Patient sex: M
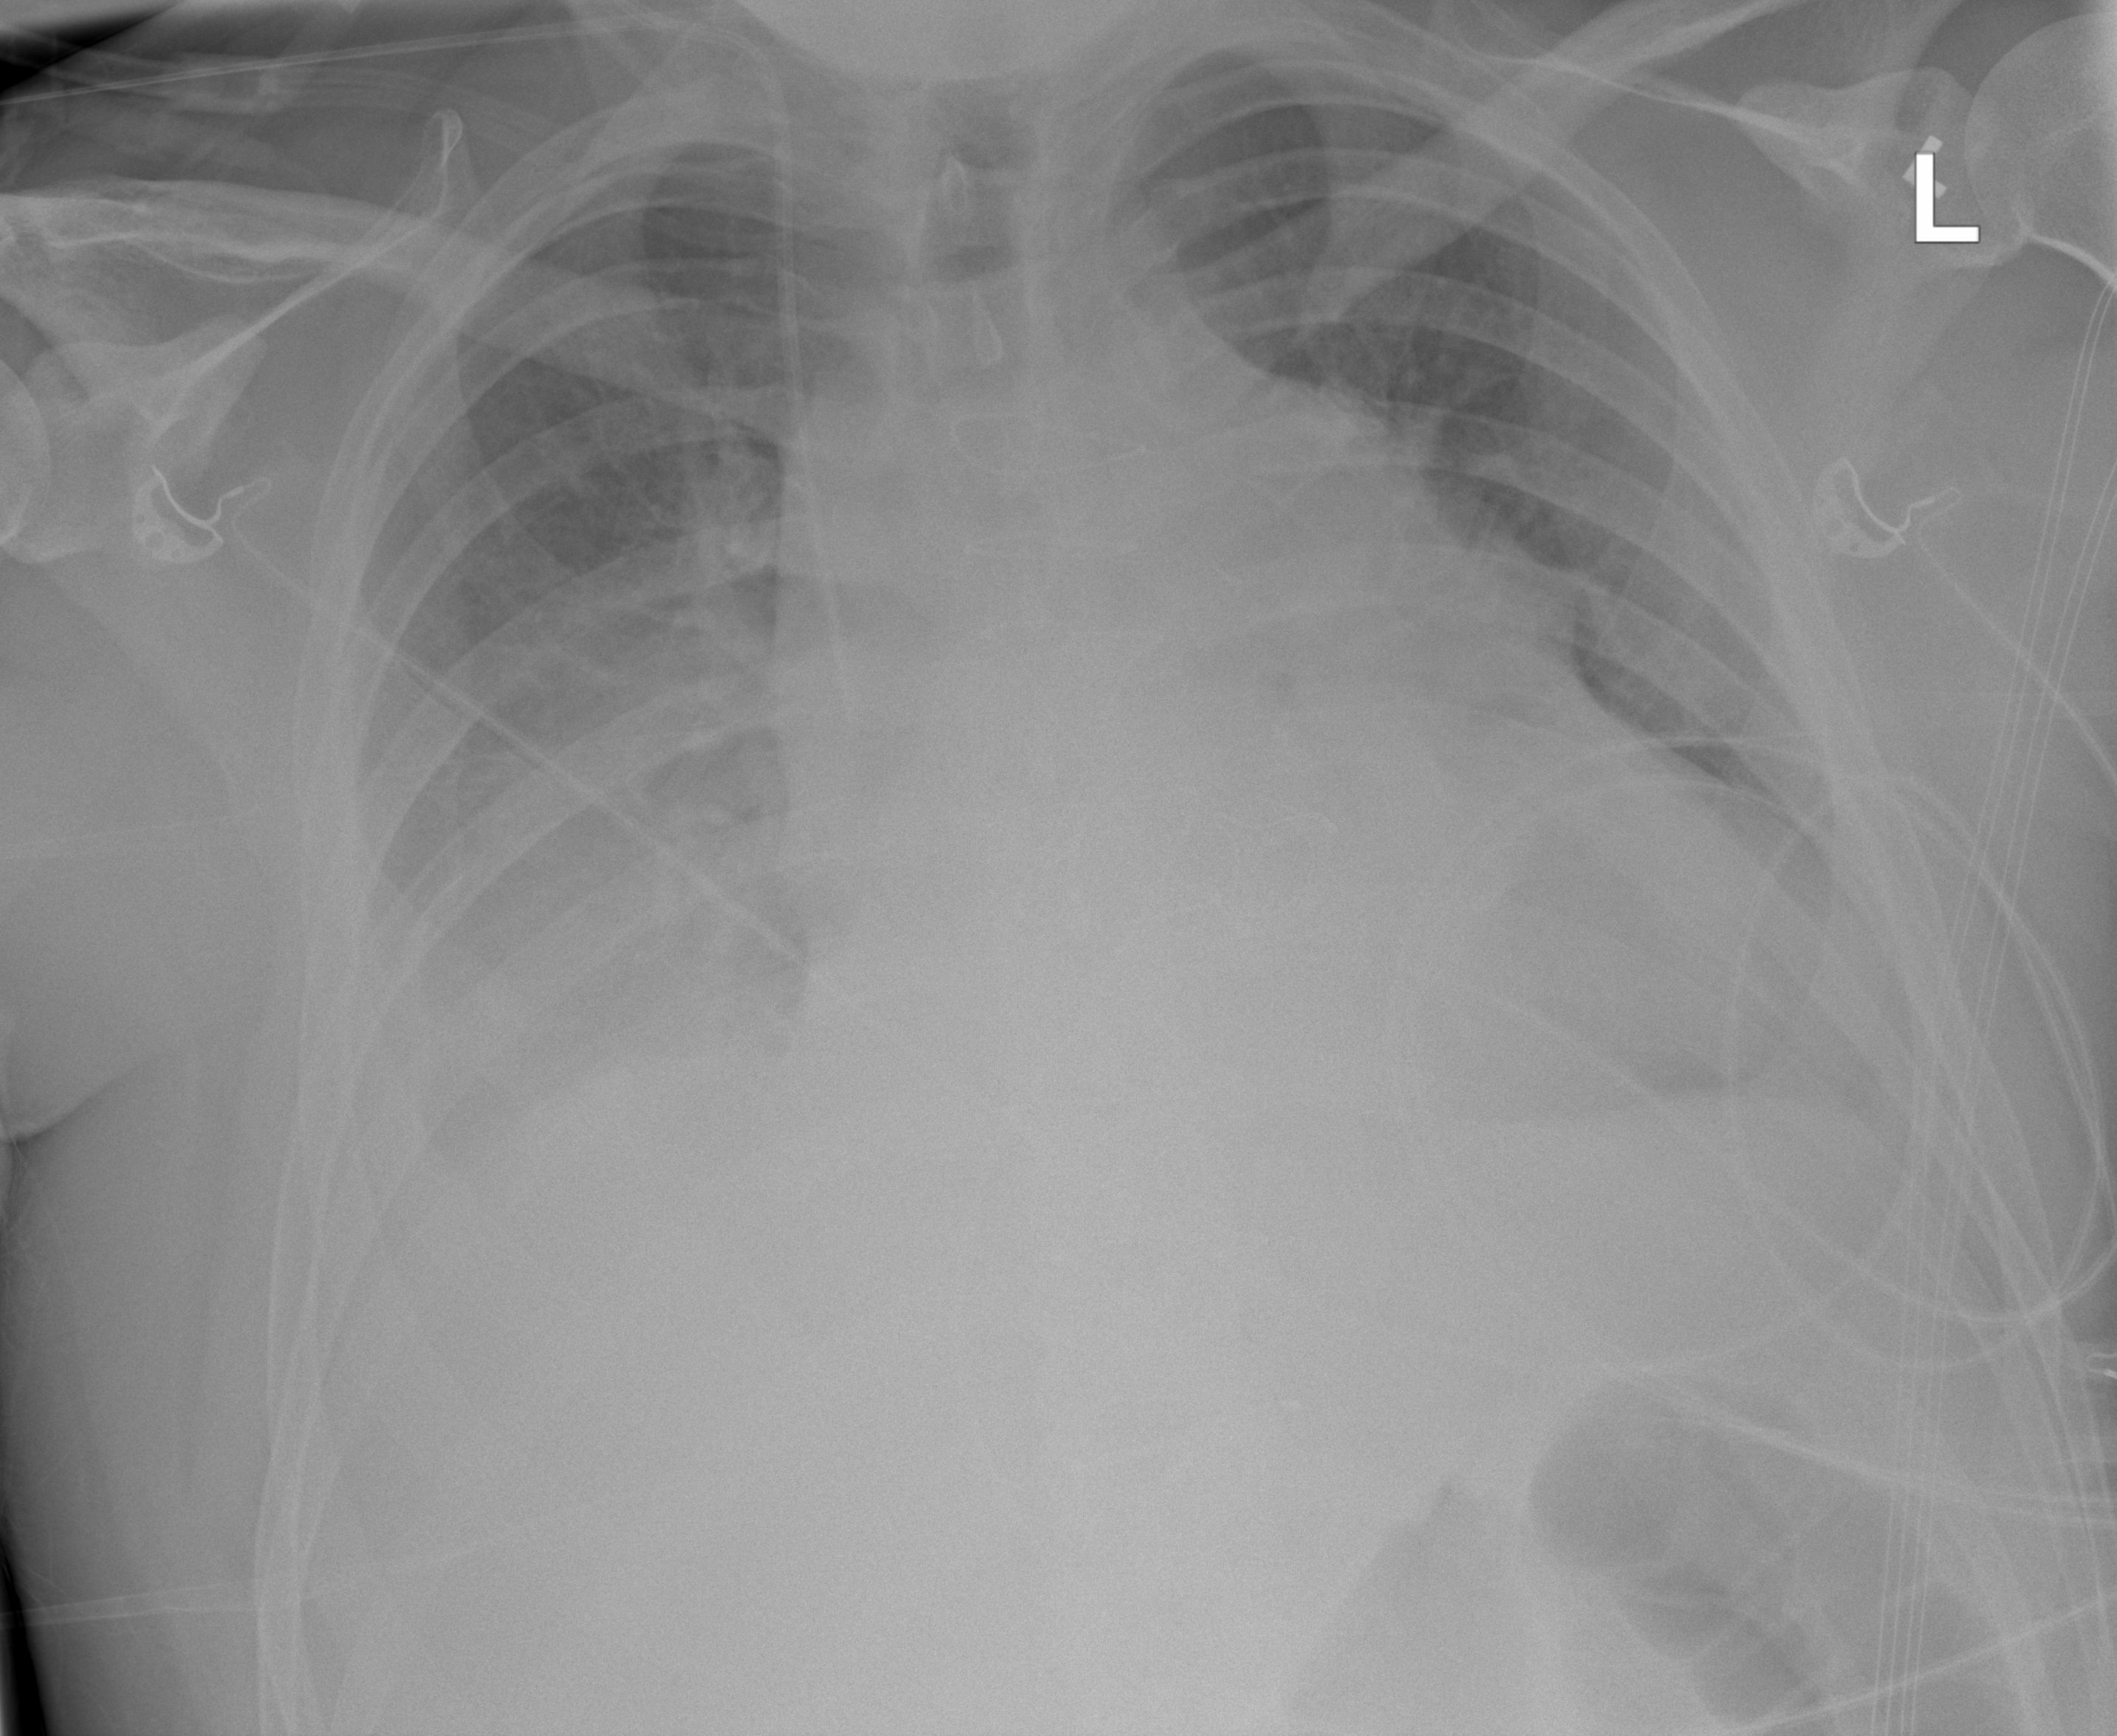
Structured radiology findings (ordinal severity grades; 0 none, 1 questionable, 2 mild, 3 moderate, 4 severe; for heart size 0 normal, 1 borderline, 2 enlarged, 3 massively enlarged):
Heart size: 2
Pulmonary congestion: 2
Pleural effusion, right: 2
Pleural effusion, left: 1
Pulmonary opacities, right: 0
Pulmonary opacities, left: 0
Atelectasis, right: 2
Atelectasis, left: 2